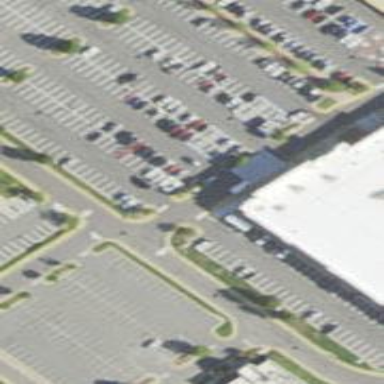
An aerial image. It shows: Parking space.